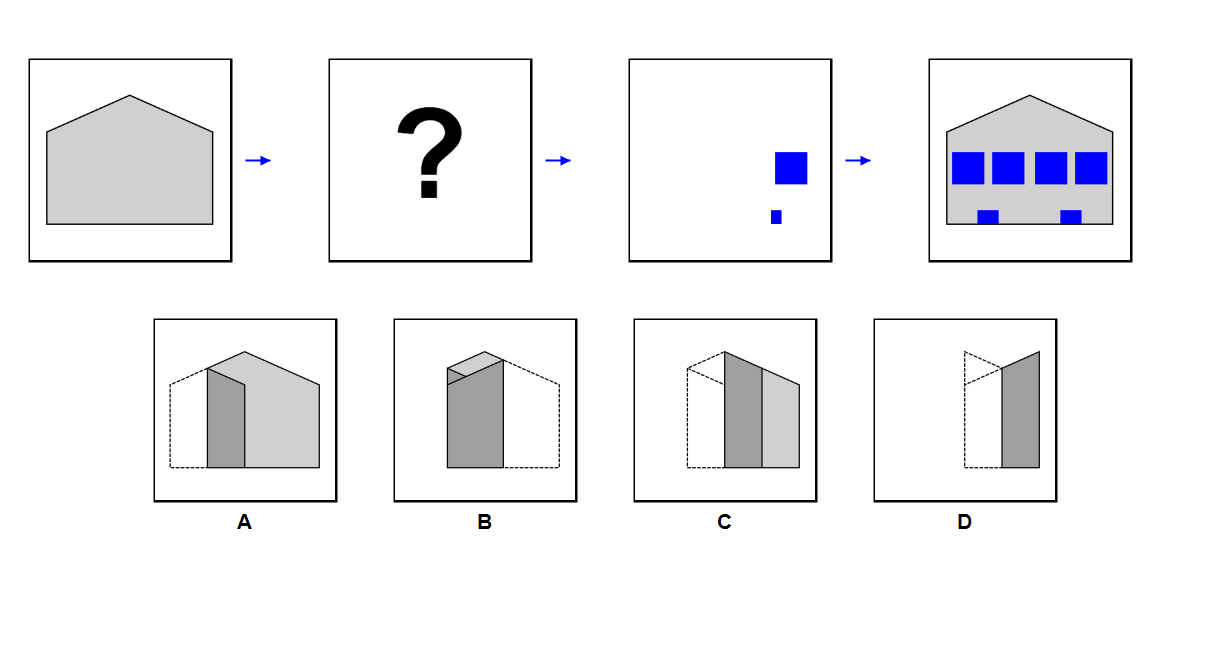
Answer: B